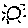
Label: sun